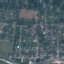
Land use / land cover: Residential